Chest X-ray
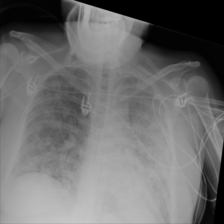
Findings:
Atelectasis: negative
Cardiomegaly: negative
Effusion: negative
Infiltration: positive
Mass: negative
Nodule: negative
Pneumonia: negative
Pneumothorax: negative
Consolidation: positive
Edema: negative
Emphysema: negative
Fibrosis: negative
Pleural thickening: negative
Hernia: negative